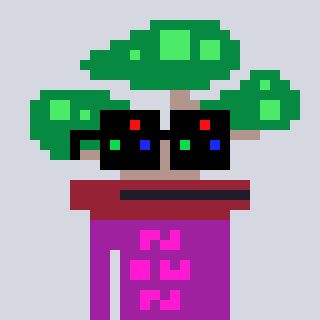
a pixel art character with square black sunglasses, a bonsai-shaped head and a magenta-colored body on a cool background